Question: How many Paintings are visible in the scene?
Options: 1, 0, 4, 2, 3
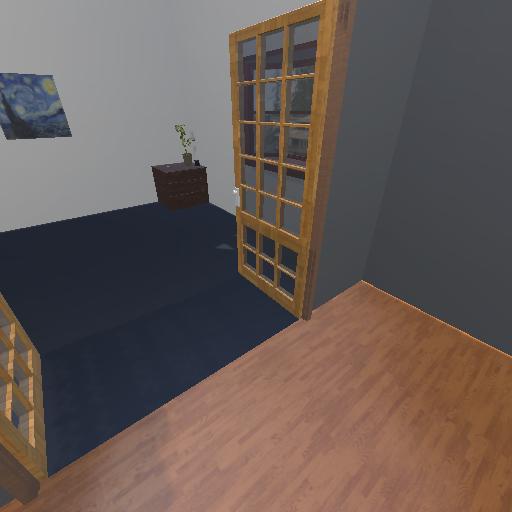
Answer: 1